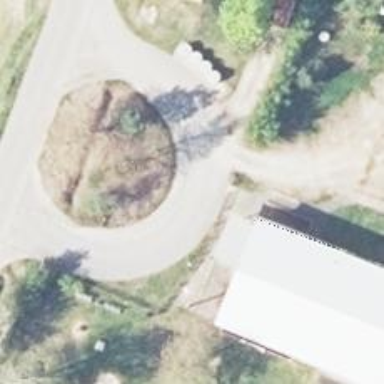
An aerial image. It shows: Driveway leading to service road.